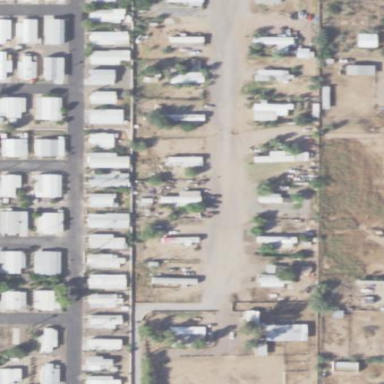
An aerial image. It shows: Residential area designated as trailer park.